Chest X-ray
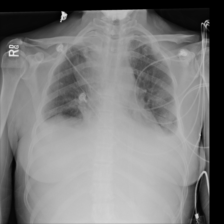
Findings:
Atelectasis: negative
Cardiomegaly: negative
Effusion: positive
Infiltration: negative
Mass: positive
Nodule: negative
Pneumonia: negative
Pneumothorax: negative
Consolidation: positive
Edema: negative
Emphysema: negative
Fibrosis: negative
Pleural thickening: negative
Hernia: negative